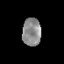
Tissue: prostate
Cell type: T cells
Senescence score: 0.3066
Nuclear area (px): 512
Mean DAPI intensity: 139.857